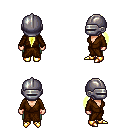
a pixel art fantasy rpg character, female body template, human, light skin, brown robe, teal pants, gold ponytail hairstyle, metal helm, gold boots, four views (front, back, left, right), 2x2 character sprite sheet, small pixel art, hard edges, no anti-aliasing